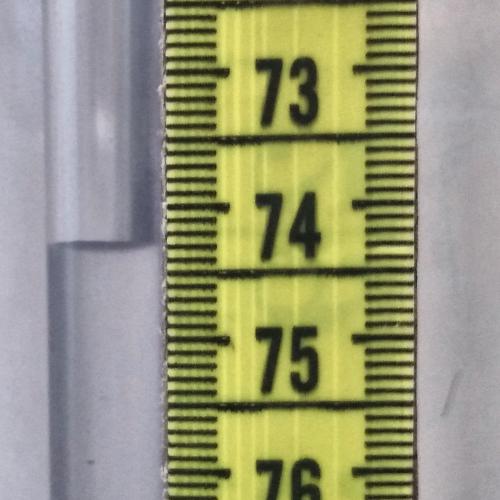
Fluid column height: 74.3 cm